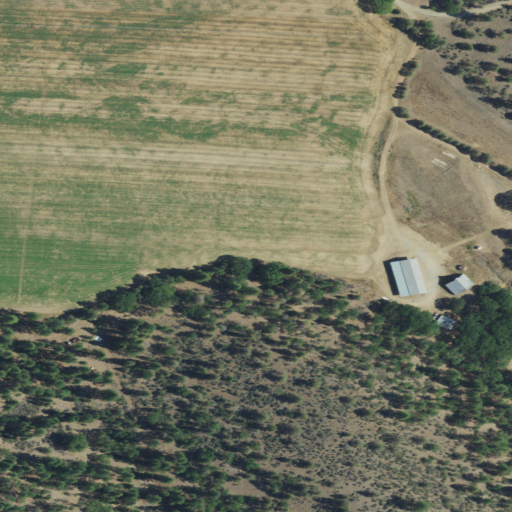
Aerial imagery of valley in California named Hurds Gulch containing shrub, cultivated crops, grassland, low intensity development, open development, medium intensity development, and evergreen forest